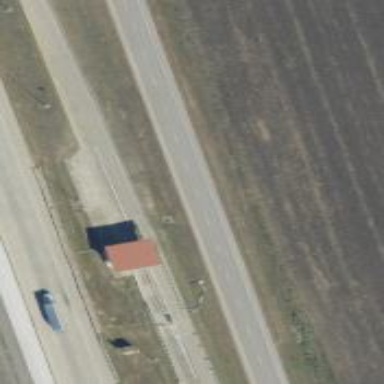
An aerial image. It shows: Toll gantry on the road.